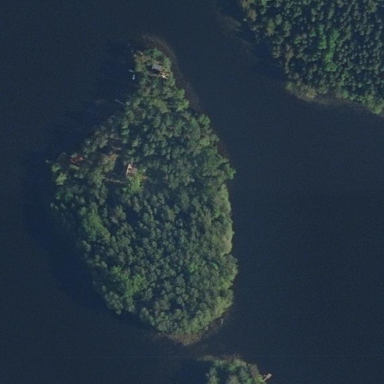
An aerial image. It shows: Islet.